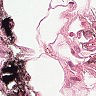
Metastatic tissue present: no